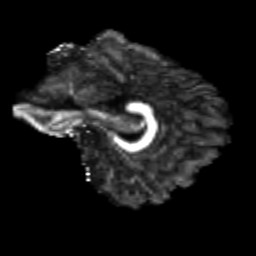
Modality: FA
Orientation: sagittal
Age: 25
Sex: female
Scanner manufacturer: siemens
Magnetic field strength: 3 T
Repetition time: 3.5 s
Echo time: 0.125 s